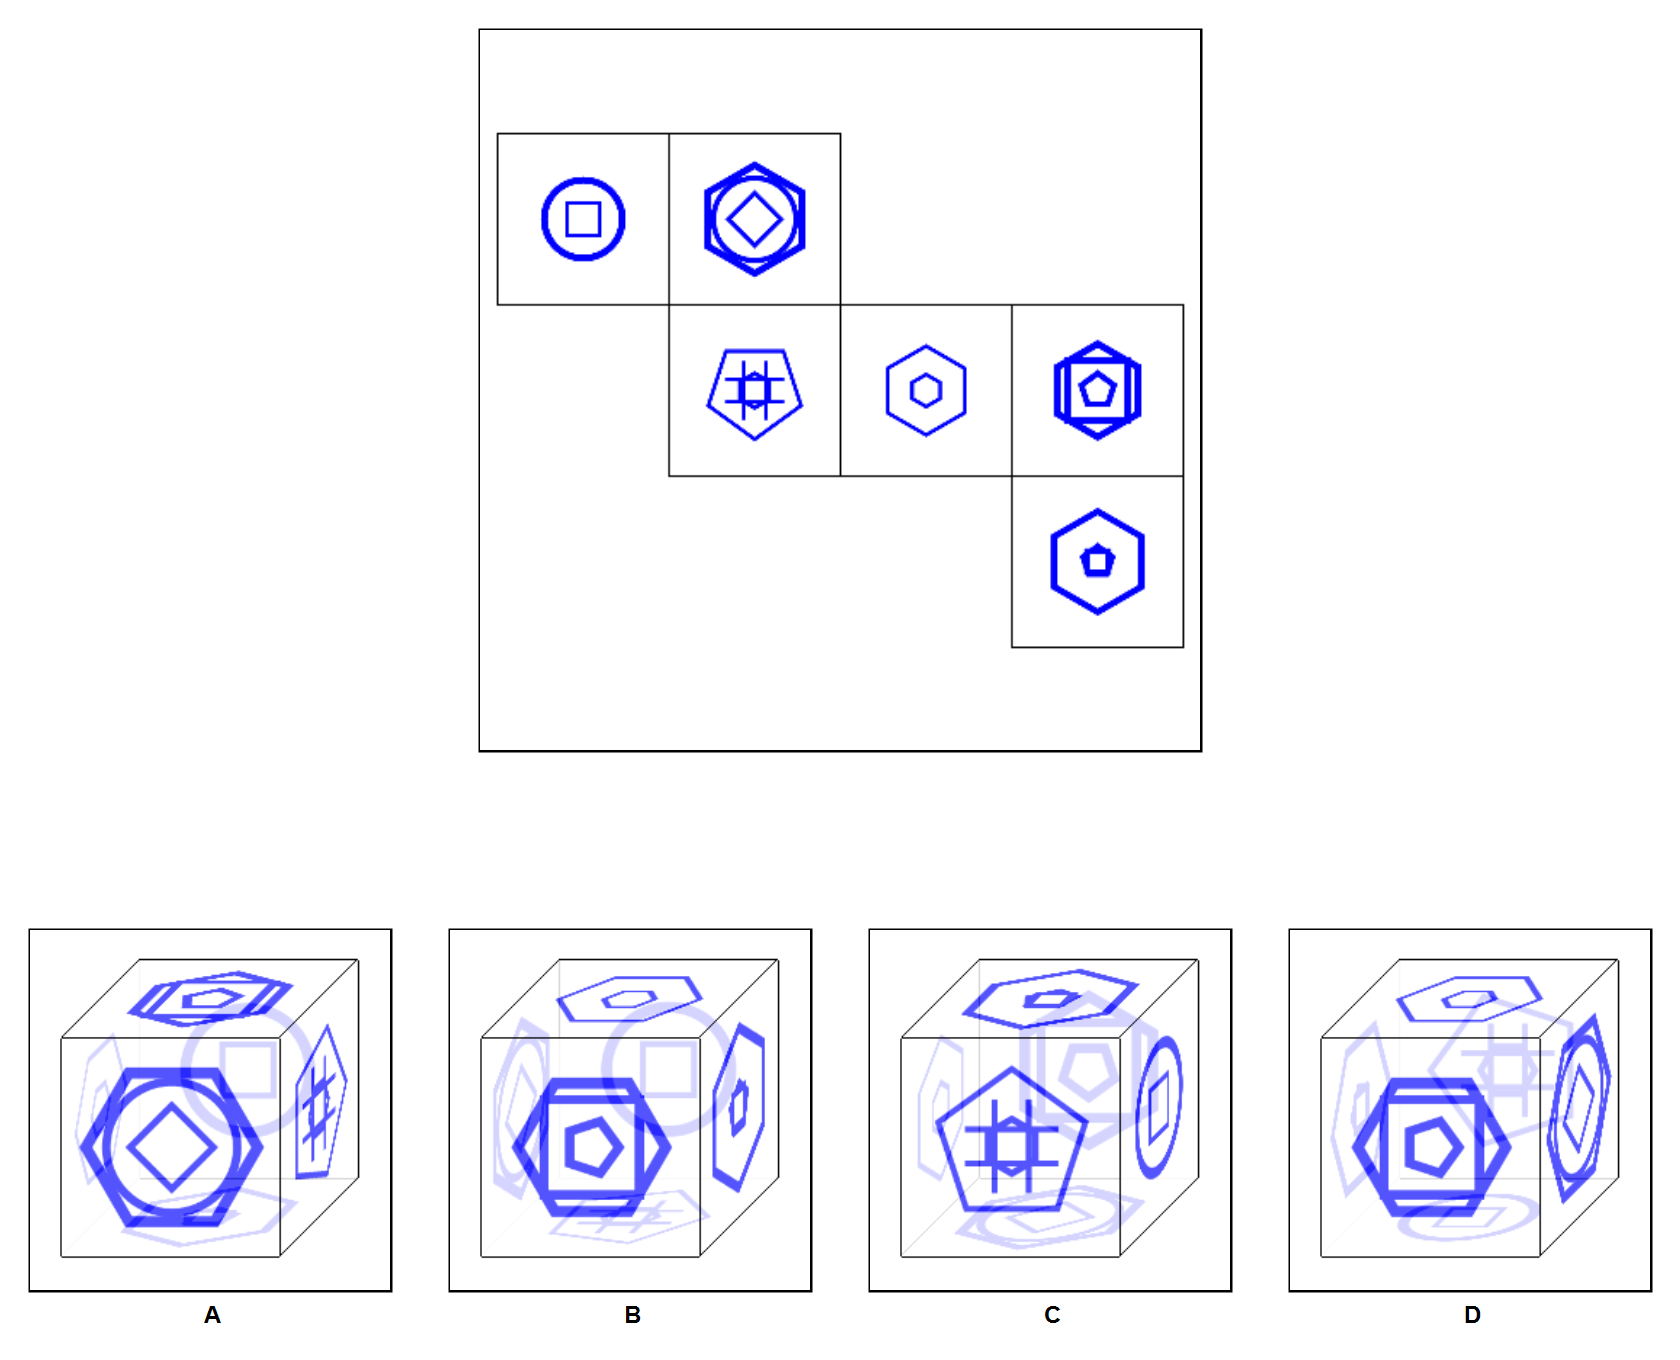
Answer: C